Field crop: maize
Growth stage: 2
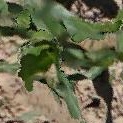
Species: maize